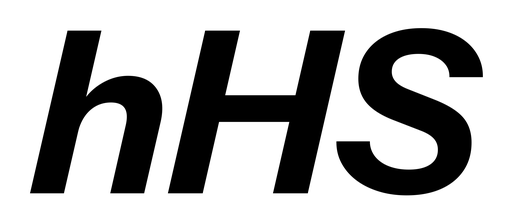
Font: InstrumentSans-Italic_Bold_Italic